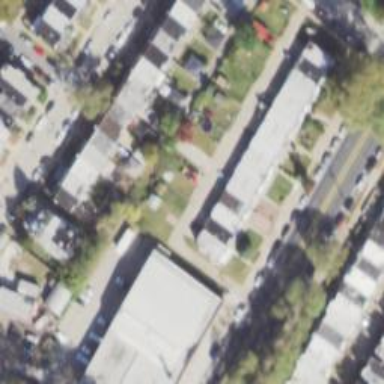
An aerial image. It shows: Alley classified as service road.